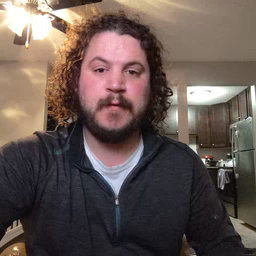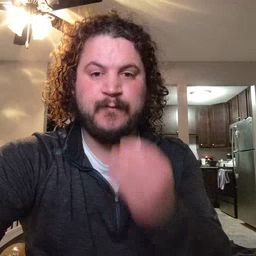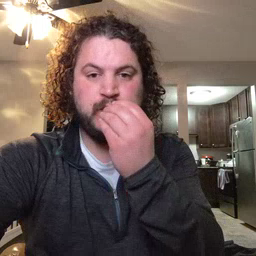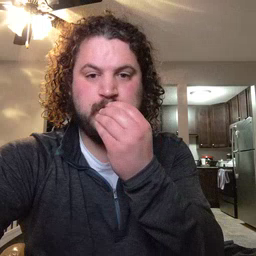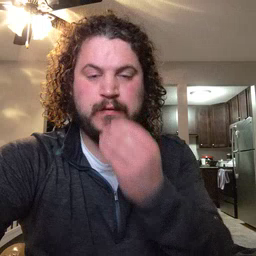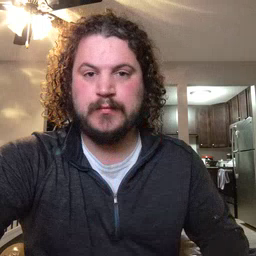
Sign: food